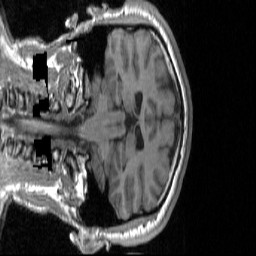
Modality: T1w
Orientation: coronal